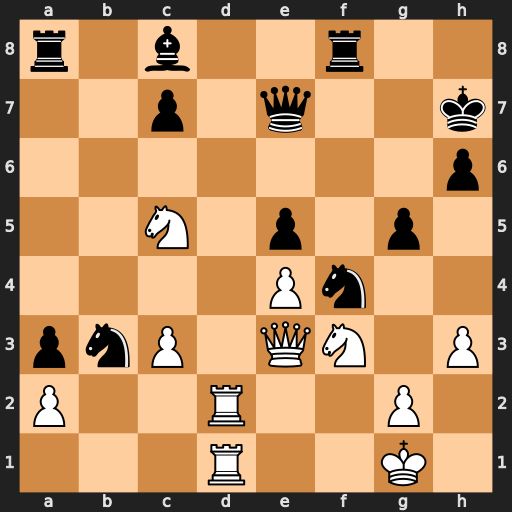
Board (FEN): r1b2r2/2p1q2k/7p/2N1p1p1/4Pn2/pnP1QN1P/P2R2P1/3R2K1
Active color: w
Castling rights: -
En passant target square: -
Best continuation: Rd7 Bxd7 Rxd7 Qxd7 Nxd7